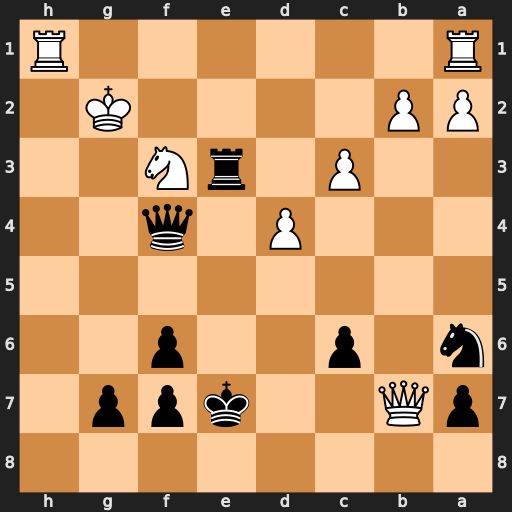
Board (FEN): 8/pQ2kpp1/n1p2p2/8/3P1q2/2P1rN2/PP4K1/R6R
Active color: b
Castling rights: -
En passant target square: -
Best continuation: Kd6 Rh3 Re2+ Kf1 Qe3 Qxc6+ Kxc6